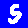
Digit: 5